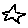
Label: star